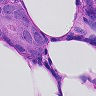
Metastatic tissue present: yes